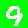
Digit: 9